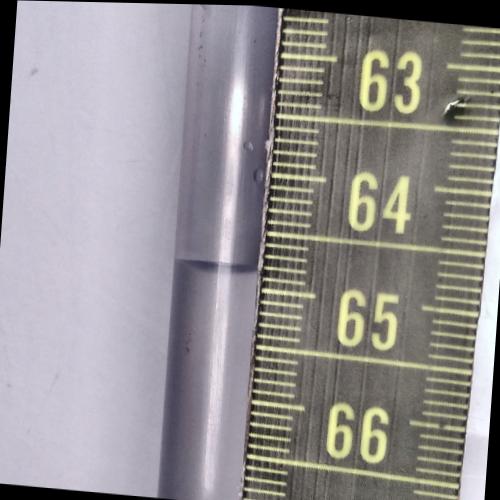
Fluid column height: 64.8 cm